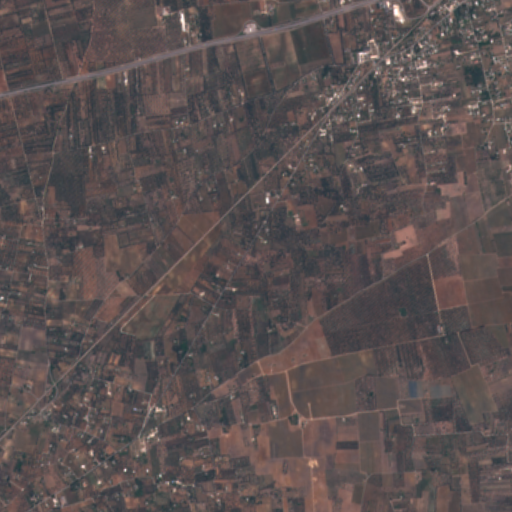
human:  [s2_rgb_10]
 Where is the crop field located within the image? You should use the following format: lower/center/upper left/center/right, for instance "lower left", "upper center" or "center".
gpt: The crop field is located in the lower of the image.
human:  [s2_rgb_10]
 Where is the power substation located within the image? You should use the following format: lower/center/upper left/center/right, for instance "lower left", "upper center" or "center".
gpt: The power substation is located in the upper right of the image.
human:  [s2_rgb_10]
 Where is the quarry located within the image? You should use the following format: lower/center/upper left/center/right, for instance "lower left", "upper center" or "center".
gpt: There is no quarry in the image.